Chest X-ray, AP view. Patient: 53 years old, sex M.
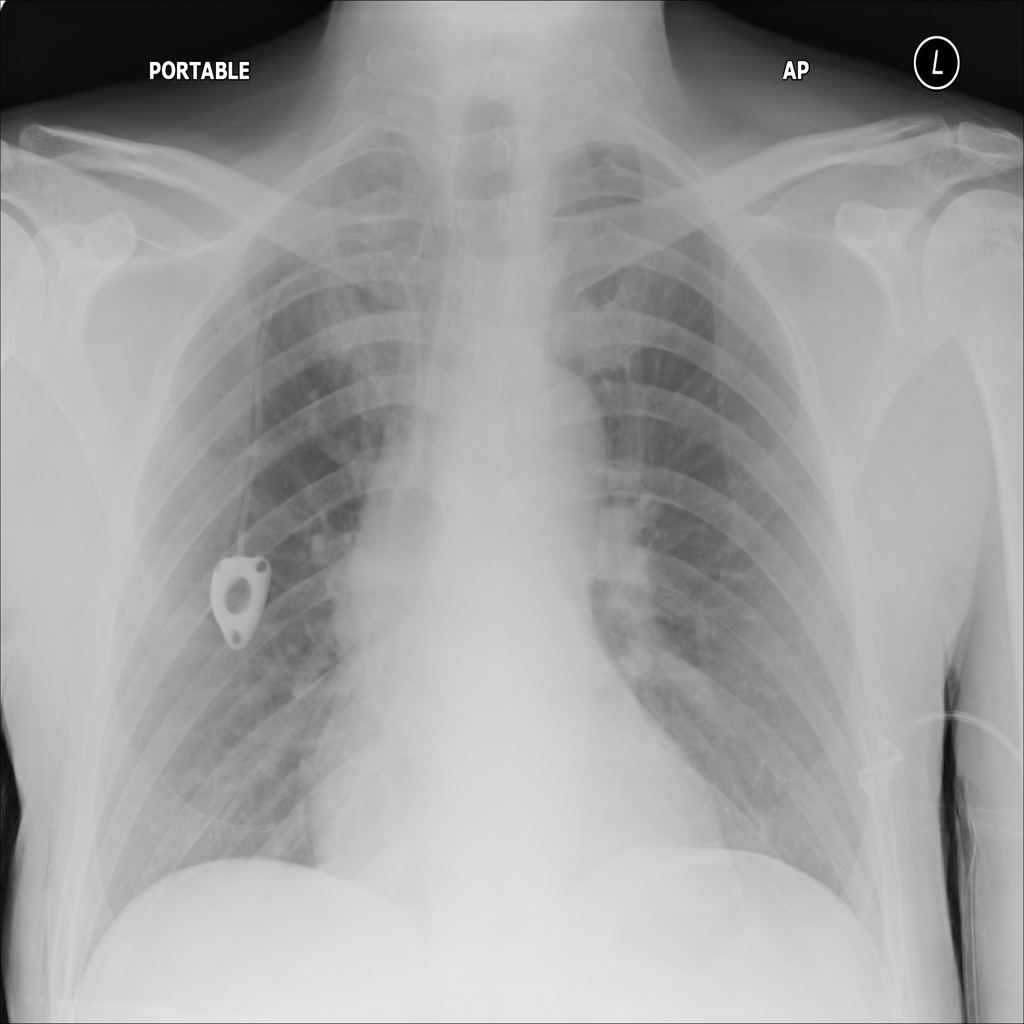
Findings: No Finding